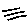
Label: line